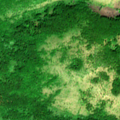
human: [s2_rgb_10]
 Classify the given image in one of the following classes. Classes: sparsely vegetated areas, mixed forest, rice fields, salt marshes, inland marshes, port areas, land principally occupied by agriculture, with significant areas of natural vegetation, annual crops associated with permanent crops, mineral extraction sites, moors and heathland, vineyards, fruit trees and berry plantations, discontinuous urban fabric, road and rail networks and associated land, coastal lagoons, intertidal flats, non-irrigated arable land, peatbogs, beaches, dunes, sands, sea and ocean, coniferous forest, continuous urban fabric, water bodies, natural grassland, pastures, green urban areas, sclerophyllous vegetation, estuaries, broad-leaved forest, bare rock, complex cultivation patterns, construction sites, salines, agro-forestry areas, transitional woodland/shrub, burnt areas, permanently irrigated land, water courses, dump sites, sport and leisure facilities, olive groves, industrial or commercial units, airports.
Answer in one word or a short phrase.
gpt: broad-leaved forest, natural grassland, transitional woodland/shrub